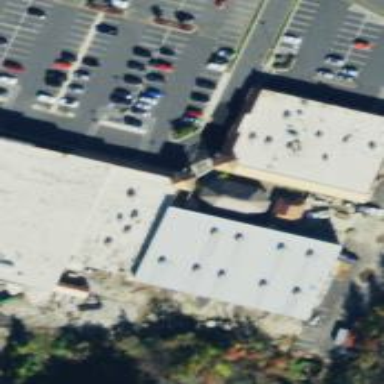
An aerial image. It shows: Cinema.